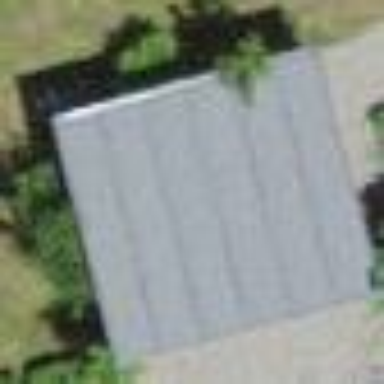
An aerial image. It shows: View of roof of building.